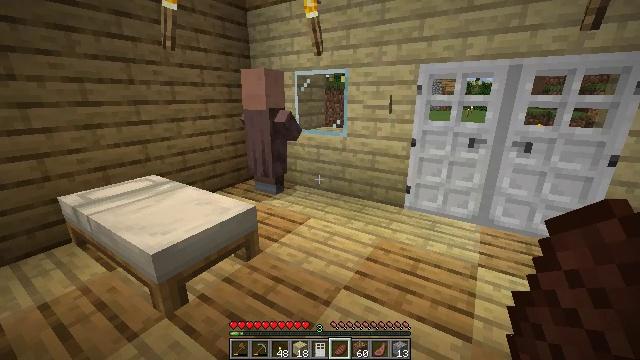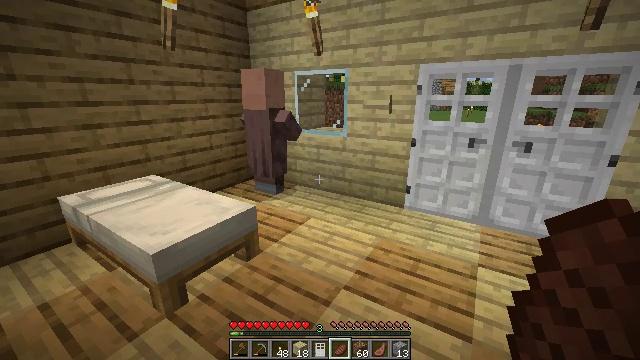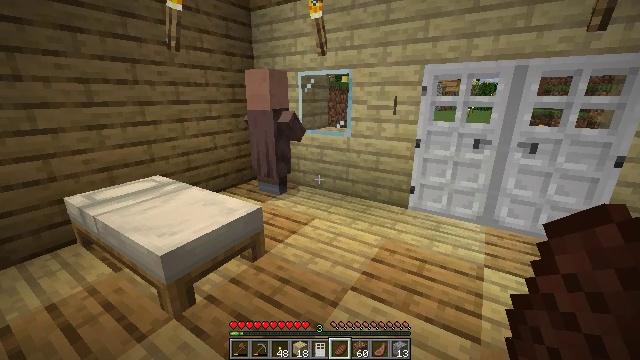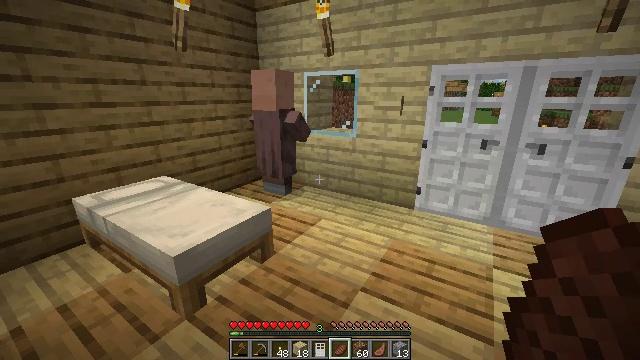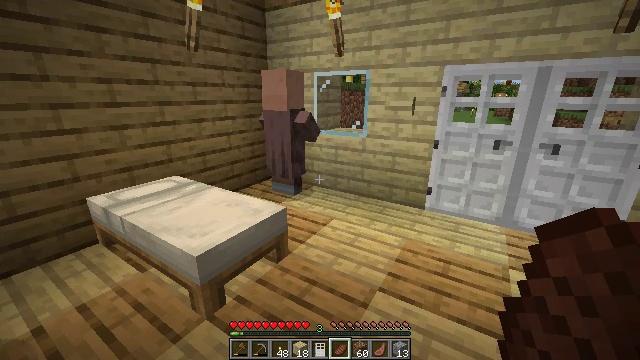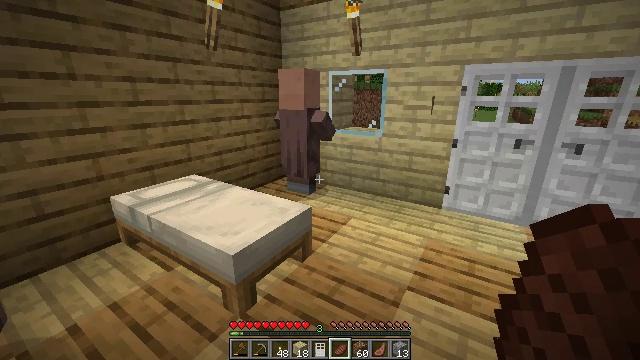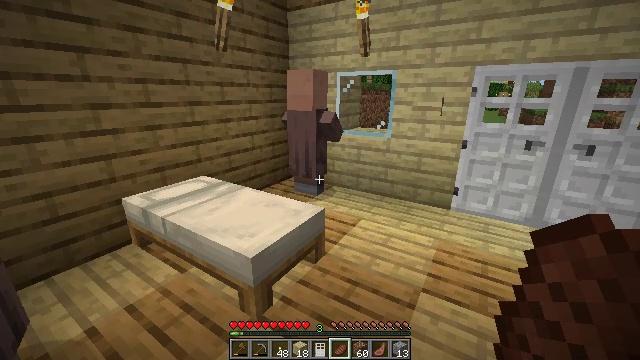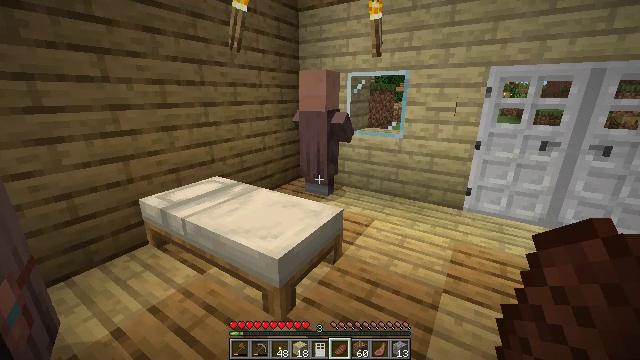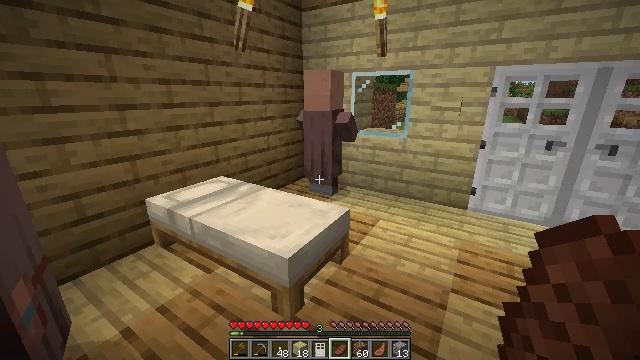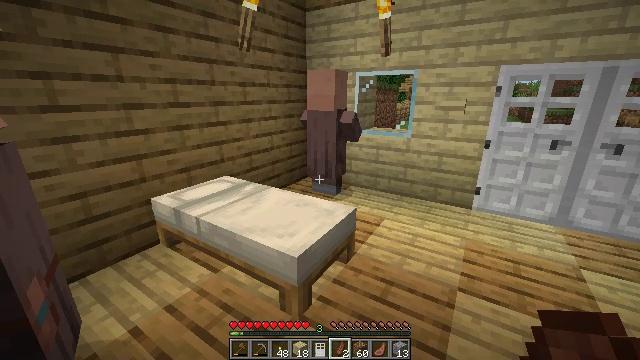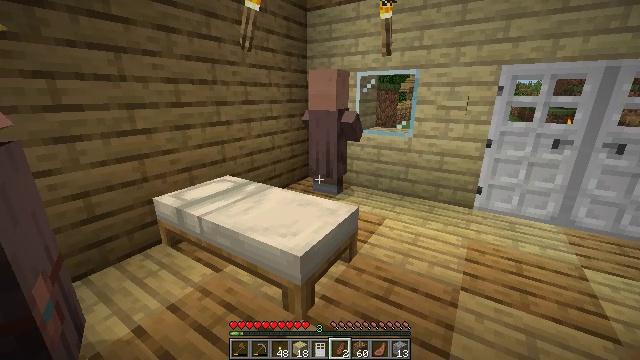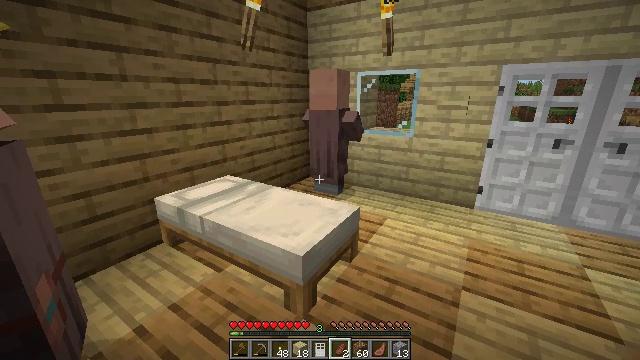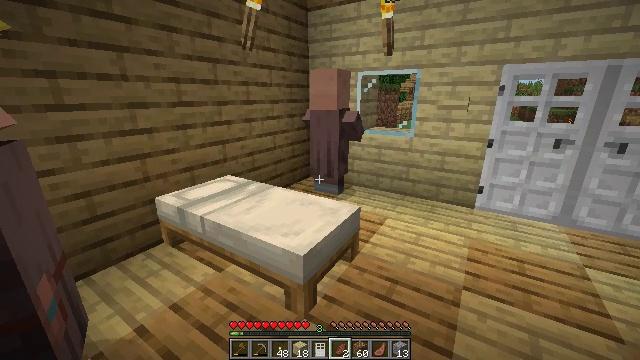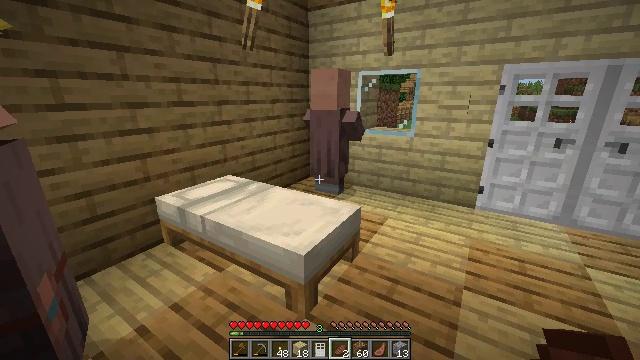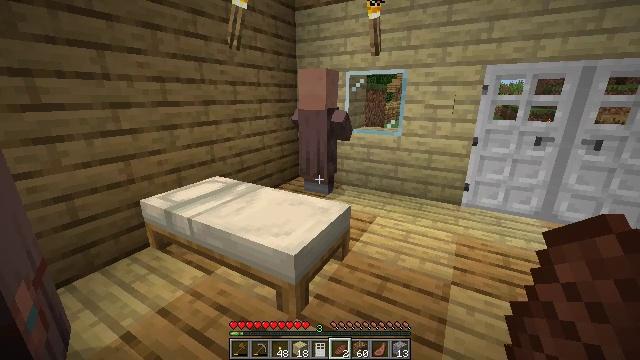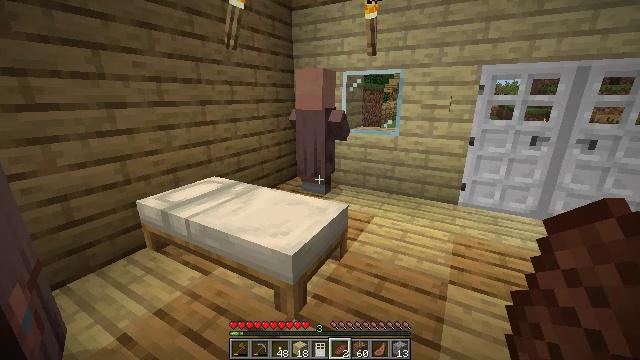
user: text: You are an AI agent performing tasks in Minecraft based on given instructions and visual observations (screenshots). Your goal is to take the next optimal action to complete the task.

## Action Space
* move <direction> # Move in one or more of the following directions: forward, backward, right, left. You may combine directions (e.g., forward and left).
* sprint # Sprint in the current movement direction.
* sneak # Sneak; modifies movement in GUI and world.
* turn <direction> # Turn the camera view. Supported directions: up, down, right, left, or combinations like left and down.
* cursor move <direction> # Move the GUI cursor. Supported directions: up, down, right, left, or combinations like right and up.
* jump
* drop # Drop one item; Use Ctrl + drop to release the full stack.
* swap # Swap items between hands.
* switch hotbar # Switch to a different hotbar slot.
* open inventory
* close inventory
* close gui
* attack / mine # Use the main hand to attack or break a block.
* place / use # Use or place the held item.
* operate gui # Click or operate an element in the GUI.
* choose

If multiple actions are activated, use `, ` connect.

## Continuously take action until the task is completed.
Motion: motion action
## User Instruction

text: Drop a cooked beef.
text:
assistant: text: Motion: no_op
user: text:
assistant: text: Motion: move left
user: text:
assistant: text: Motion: move left
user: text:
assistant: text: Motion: move left
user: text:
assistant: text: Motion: move left
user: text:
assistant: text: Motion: move left
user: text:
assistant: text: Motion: no_op
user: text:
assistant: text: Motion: no_op
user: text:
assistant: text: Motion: no_op
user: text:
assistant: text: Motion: no_op
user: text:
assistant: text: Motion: no_op
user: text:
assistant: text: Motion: no_op
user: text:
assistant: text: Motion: no_op
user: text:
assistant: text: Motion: turn right
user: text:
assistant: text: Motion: no_op
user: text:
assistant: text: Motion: no_op
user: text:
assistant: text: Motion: no_op
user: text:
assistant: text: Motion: no_op
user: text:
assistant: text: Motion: no_op
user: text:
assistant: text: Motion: no_op
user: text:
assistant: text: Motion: no_op
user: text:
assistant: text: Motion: no_op
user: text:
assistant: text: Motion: no_op
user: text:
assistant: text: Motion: no_op
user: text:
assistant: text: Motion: no_op
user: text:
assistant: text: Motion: no_op
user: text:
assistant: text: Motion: no_op
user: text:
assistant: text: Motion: turn left and down
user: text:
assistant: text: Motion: turn left and down
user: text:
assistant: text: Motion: turn left